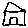
Label: house